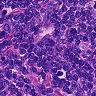
Metastatic tissue present: no